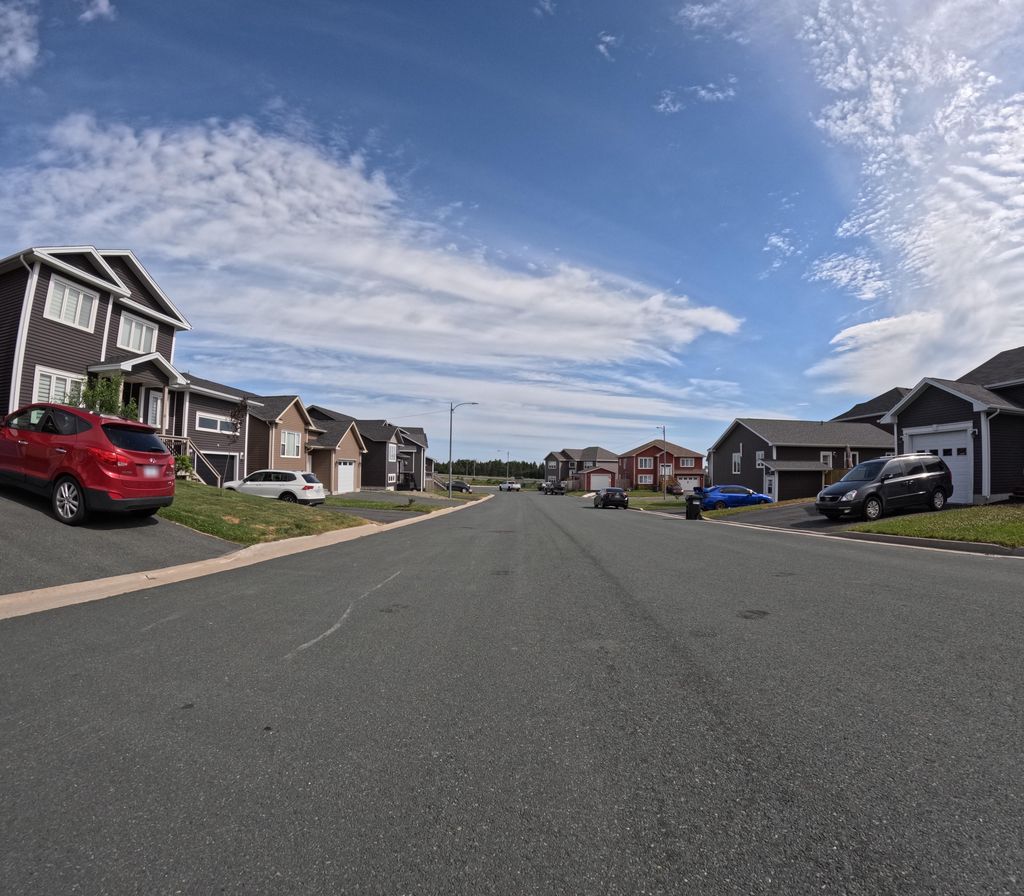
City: st_johns